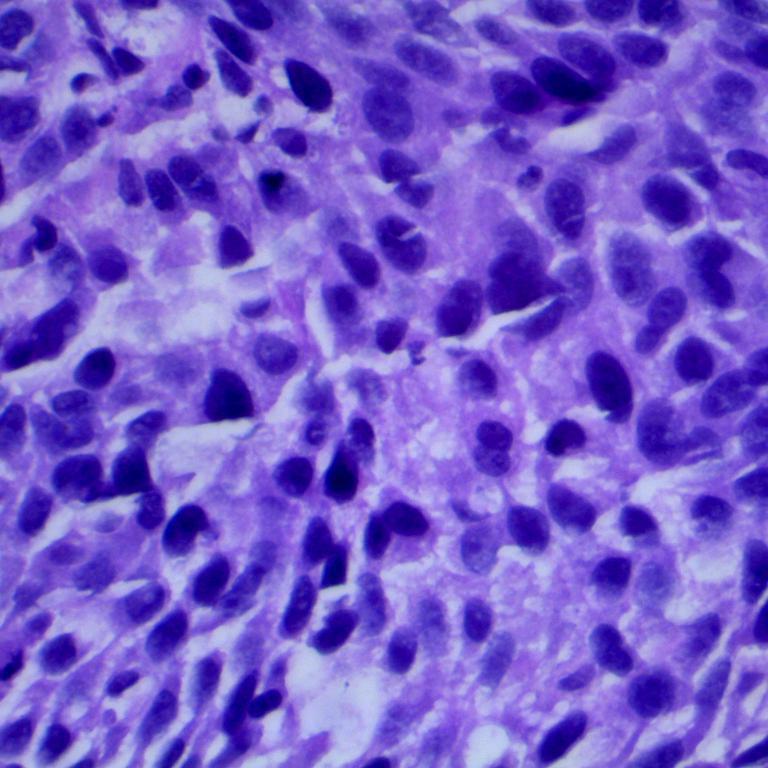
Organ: lung
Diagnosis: squamous carcinomas